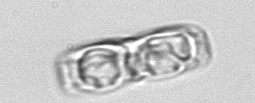
Label: pennate_morphotype1